Field crop: maize
Growth stage: 1
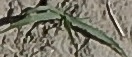
Species: sorghum